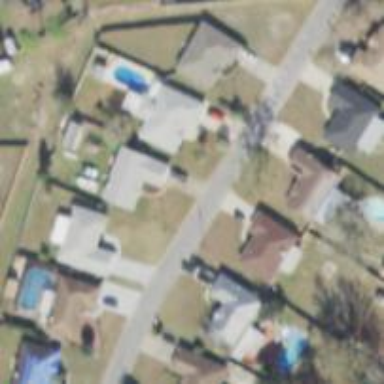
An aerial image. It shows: Driveway.